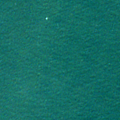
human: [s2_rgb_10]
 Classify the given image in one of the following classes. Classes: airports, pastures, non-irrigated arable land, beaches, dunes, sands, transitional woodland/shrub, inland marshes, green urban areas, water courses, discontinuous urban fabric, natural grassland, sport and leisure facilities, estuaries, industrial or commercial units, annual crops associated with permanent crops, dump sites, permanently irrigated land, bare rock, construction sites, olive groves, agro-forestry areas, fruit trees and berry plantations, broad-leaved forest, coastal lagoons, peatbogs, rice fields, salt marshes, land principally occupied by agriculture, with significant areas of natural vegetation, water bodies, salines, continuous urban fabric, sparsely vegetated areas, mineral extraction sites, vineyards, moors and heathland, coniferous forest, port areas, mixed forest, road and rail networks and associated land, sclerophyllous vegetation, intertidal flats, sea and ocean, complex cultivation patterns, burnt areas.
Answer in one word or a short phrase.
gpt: sea and ocean